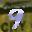
Label: 9